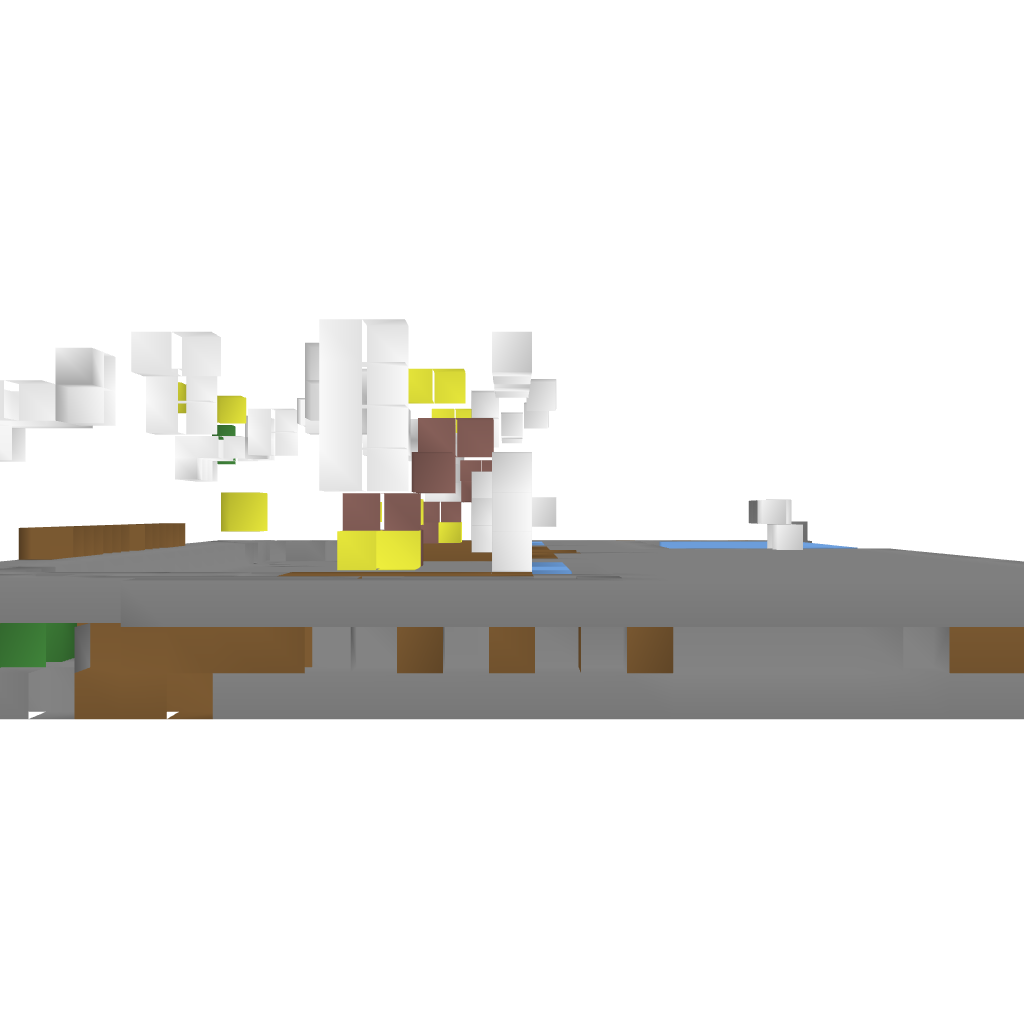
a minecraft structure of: Modern House bad low quality